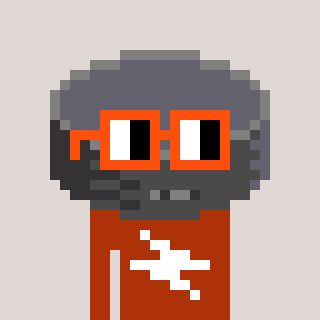
a pixel art character with square orange glasses, a hockey puck-shaped head and a hotbrown-colored body on a warm background